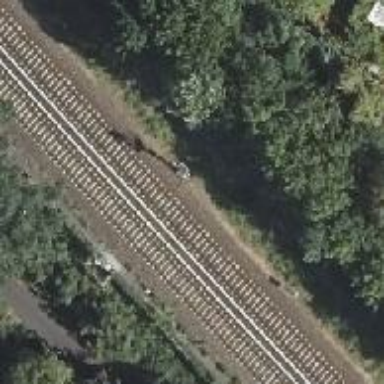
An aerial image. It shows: Railway signal.